Question:
I have attached the sample UI image of Application under test.
I am using webdriver with java to get the list of header values & also get the drop down values.
## MY QUESTIONS -
1) using xpath, i am not able to get the size & also the text values of ONLY header (Test1, Test2, test3, help)
2) Secondly Test1 has drop down values, similarly Test2 & Test3.
i should be able to get the size of test1 (should be 4), and then get the text values (Get Class 1 etc..) based on XPATH location.
CODE
'''
Grid.driver().get("https://testpt1qa.com");
// Get Size of the Navigation Header
WebElement parent = Grid.driver().findElement(By.xpath("//nav[@id='main-menu']"));
List<WebElement> child = parent.findElements(By.tagName("li"));
/**
* THIS IS listing all the links under Test1,Test2,Test3 & Help
*/
System.out.println(child.size());
for (WebElement webElement : child) {
String sizeval = webElement.getSize().toString();
System.out.println("********** " + sizeval);
....
....
'''
sample HTML Code
'''
<nav id="main-menu" role="navigation" style="background-color: transparent;">
<ul style="background-color: transparent;">
<li style="background-color: transparent;">
<a id="header-test1" class="selected" aria-controls="submenu-test1" rel="menuitem" href="https://testpt1qa.com" role="button" aria-expanded="true" style="background-color: transparent;">Test1</a>
<div id="submenu-test1" class="menu-wrapper on open done" aria-labelledby="header-test1" role="region" tabindex="-1">
<ul id="header-test1-menu" class="subnav list " style="background-color: transparent;">
<li style="background-color: transparent;">
<a href="https://testpt1qa.com/kp/helper5" style="background-color: transparent;">Get Class 1</a>
</li>
<li>
<a href="https://testpt1qa.com/kp/helper1" style="background-color: transparent;">Get Class 2</a>
</li>
<li>
<a href="https://testpt1qa.com/kp/helper2">Get Class 3</a>
</li>
<li>
<a href="https://testpt1qa.com/kp/helper3">Get Class 4</a>
</li>
<li>
</ul>
.....
.....
'''
Based on the above code, it prints the size of all dropdown values and header values, instead of specific ones.
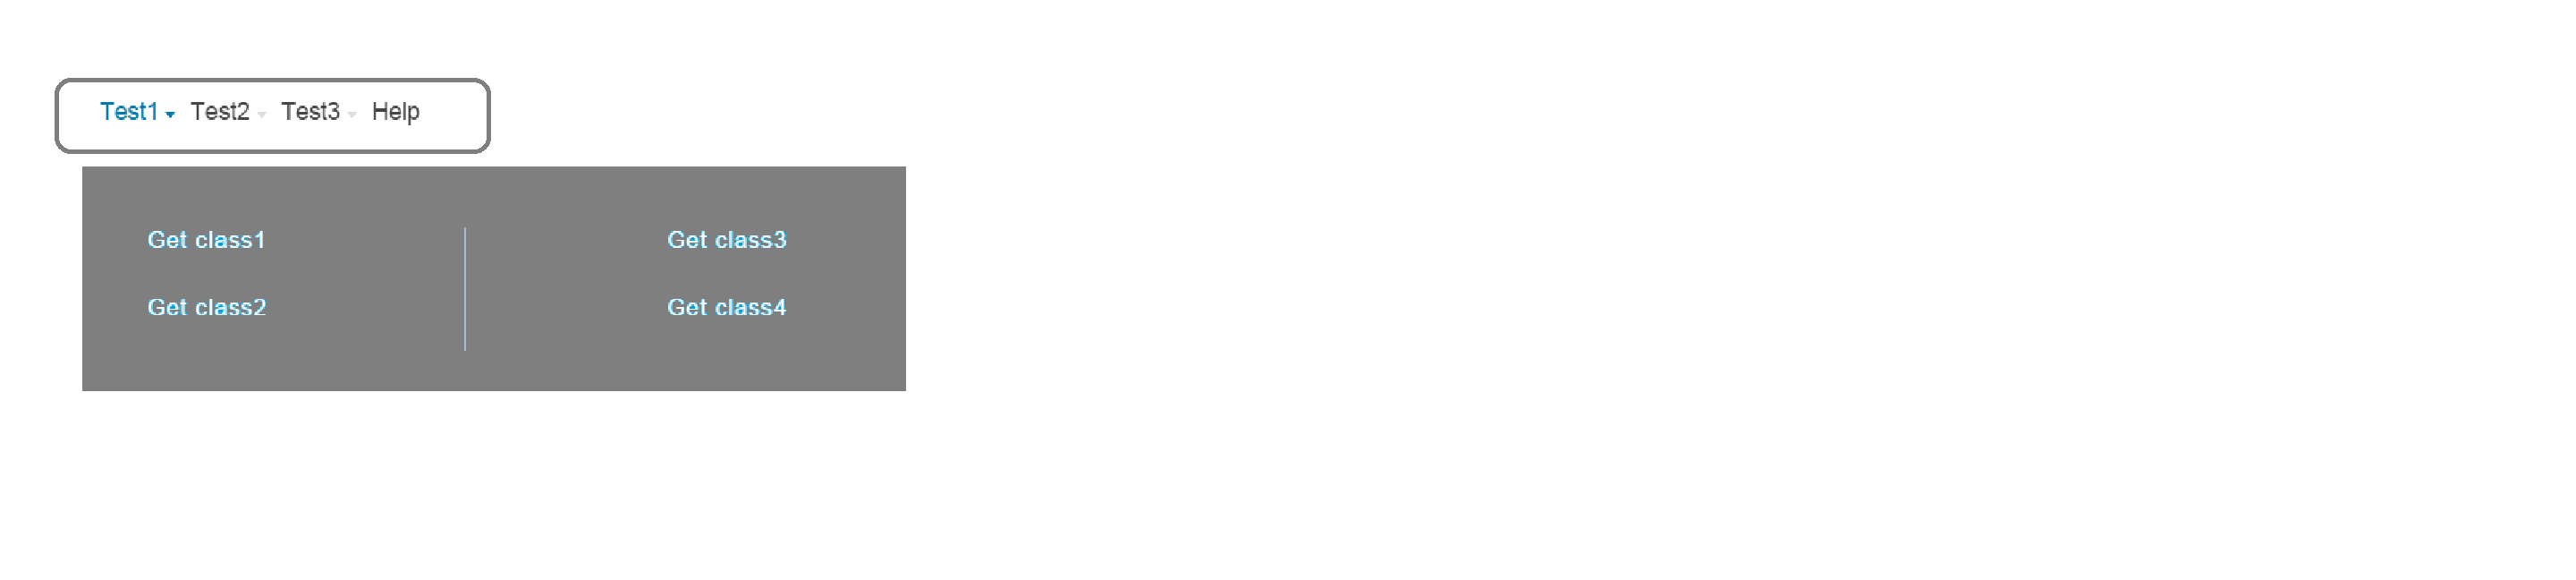
Answer: The problem with your code is that 'parent.findElements(By.tagName("li"));' returns all 'li' elements under '<nav id="main-menu"...'. The code below is a bit verbose, hope this helps.
'''
Grid.driver().get("https://testpt1qa.com");
// Get top level parent for all nav elements
WebElement parent = Grid.driver().findElement(By.xpath("//nav[@id='main-menu']//ul//li"));
// Get the main menu items: main-menu > ul > li > a
// At this point you should have Test1, Test2, Test3 and Help.
List<WebElement> menuItems = parent.findElements(By.xpath(".//a[@rel='menuitem'"));
// Get menu items size
System.out.println("Number of menu items " + menuItems.size());
// Get the text for each menu
for (WebElement menuItem : menuItems) {
System.out.println(menuItem.getText());
// Now search for sub menu item by traversing up to the parent of the current menu item
// This should get you Get Class1 etc based on the current menu in the loop
List<WebElement> subMenuItems = menuItem.findElements(By.xpath(".//..//div//ul//li//a"));
System.out.println("Number of sub menu items " + subMenuItems.size());
for (WebElement subMenuItem : subMenuItems) {
System.out.println(subMenuItem.getText());
}
}
'''